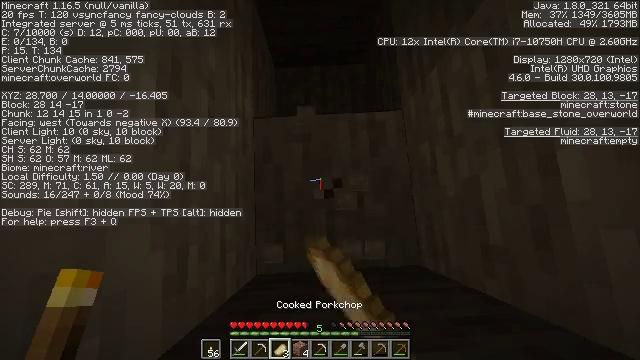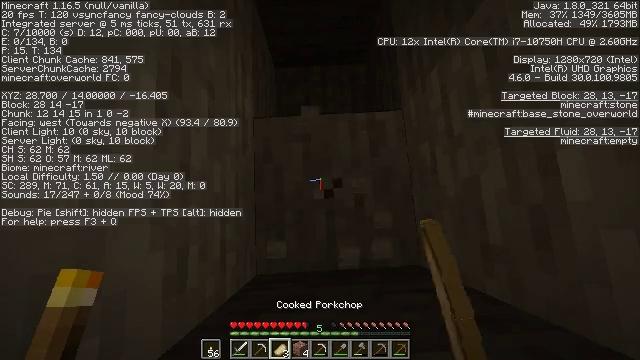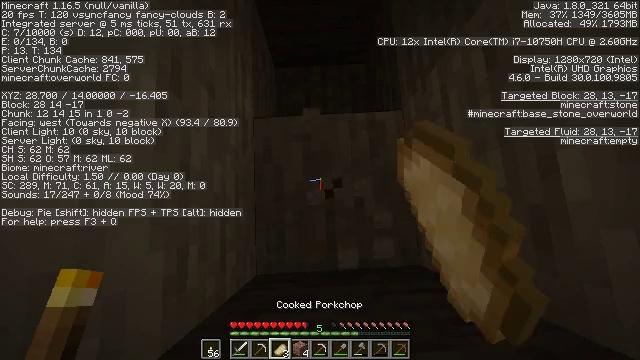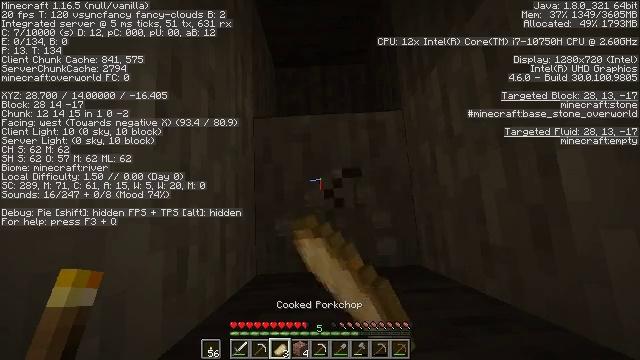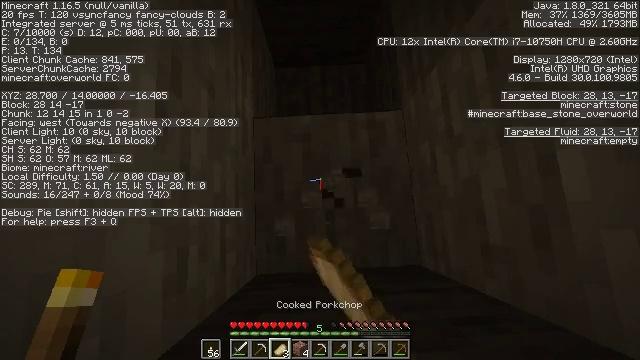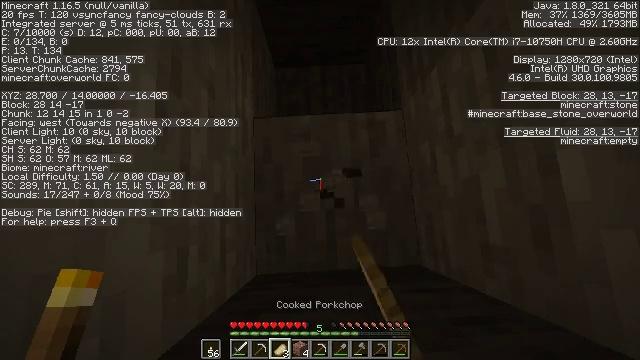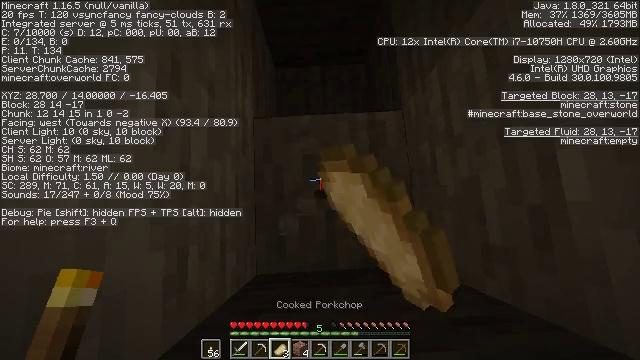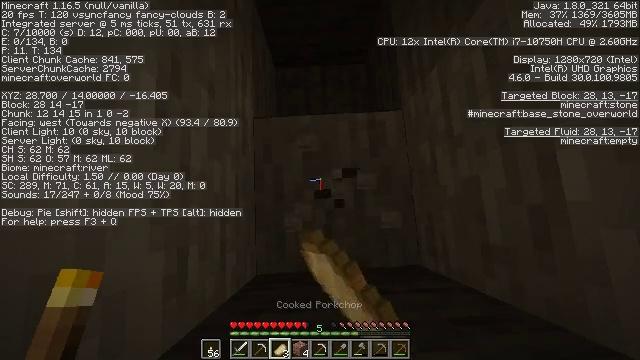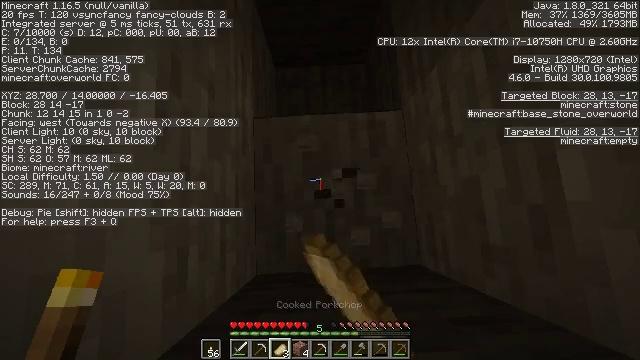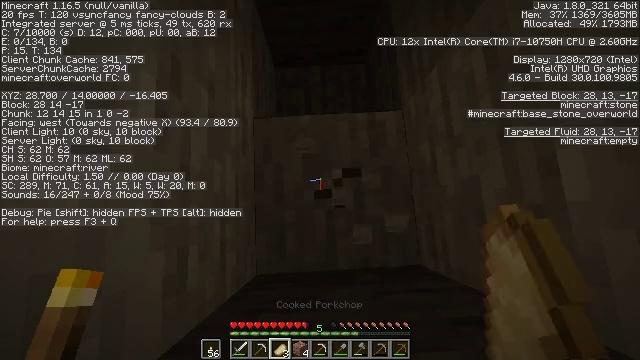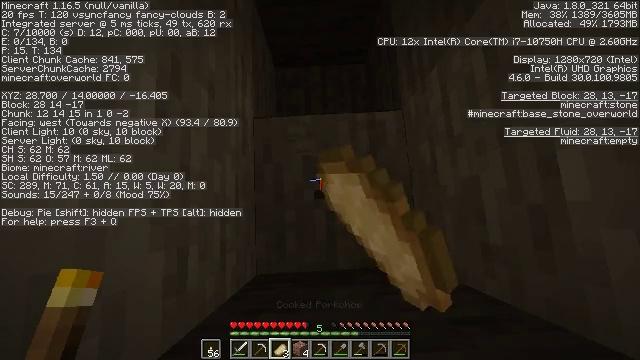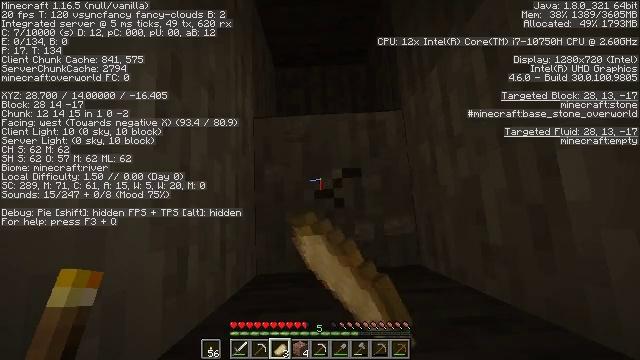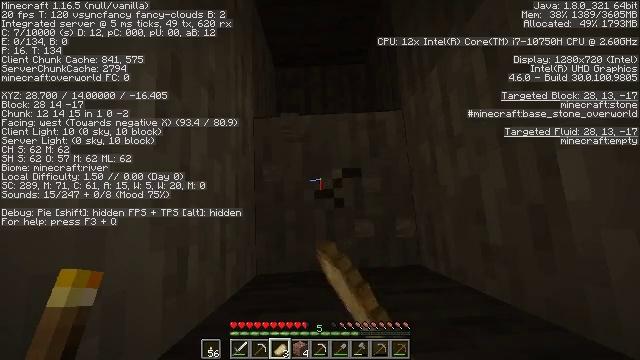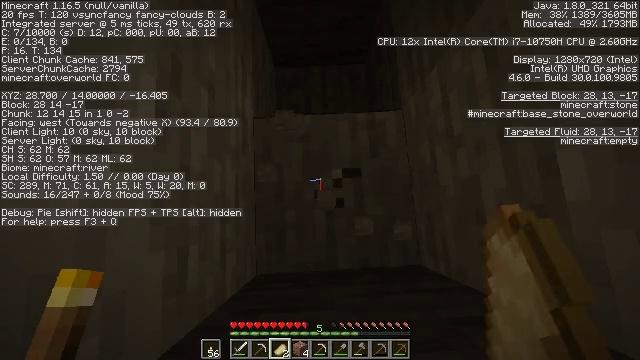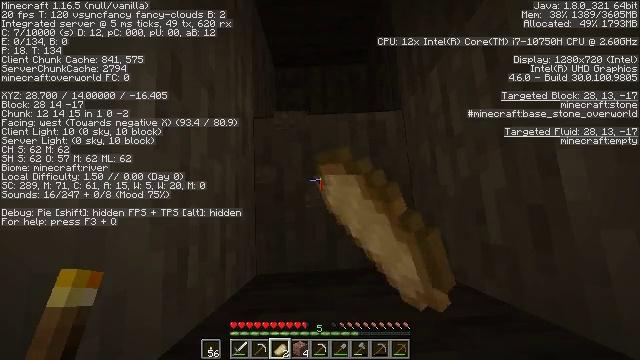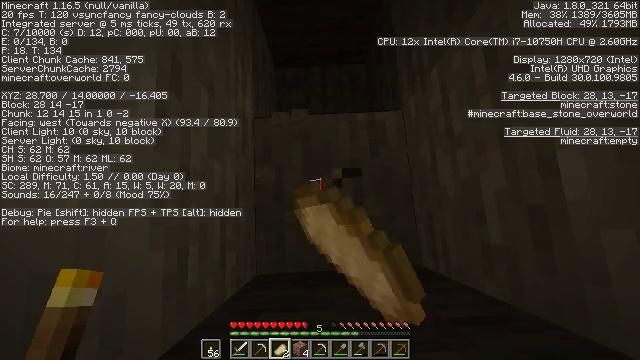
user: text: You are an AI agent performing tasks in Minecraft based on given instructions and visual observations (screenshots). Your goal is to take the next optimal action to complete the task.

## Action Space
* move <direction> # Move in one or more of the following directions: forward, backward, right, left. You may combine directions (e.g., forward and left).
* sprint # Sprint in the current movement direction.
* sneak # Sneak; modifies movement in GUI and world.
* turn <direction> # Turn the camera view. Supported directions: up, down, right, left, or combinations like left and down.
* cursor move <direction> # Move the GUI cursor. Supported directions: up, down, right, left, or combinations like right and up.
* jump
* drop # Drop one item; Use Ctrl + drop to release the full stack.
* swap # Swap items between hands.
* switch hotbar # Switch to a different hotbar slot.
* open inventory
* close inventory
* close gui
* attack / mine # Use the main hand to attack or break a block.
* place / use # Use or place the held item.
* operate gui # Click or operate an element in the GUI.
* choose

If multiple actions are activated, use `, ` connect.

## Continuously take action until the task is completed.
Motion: motion action
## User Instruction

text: Remove a cooked porkchop from the inventory.
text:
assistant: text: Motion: attack / mine
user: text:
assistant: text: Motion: attack / mine
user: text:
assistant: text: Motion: attack / mine
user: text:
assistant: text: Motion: attack / mine
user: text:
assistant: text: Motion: attack / mine
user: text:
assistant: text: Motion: attack / mine
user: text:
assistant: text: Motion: attack / mine
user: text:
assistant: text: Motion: attack / mine
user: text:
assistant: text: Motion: attack / mine
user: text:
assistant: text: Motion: attack / mine
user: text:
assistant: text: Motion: attack / mine
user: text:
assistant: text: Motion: attack / mine
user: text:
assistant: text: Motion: attack / mine, drop
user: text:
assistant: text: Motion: attack / mine, drop
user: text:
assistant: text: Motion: attack / mine
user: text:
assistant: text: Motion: attack / mine
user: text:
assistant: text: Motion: attack / mine
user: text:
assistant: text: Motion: attack / mine